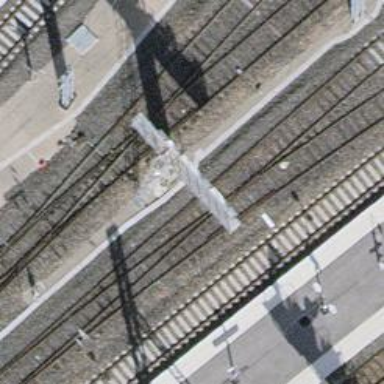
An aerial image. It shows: Railway signal.